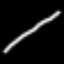
Label: line